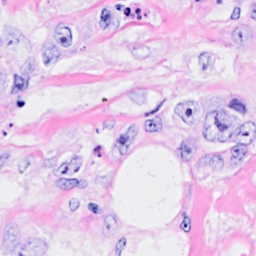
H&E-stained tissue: Breast